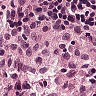
Metastatic tissue present: no